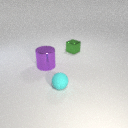
small green metal cube to the right of large purple metal cylinder